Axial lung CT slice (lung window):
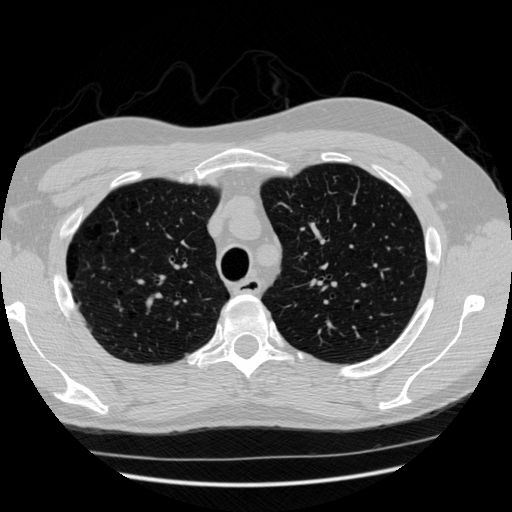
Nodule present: no